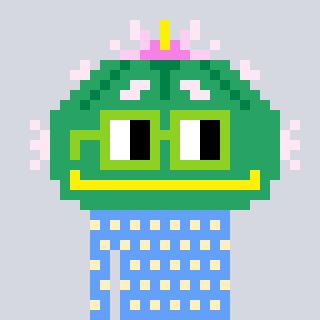
a pixel art character with square light green glasses, a peyote-shaped head and a blue-colored body on a cool background